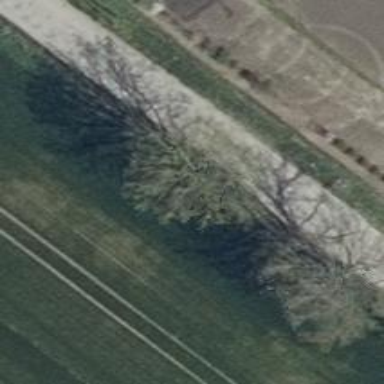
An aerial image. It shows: Deciduous tree with broadleaved leaves.